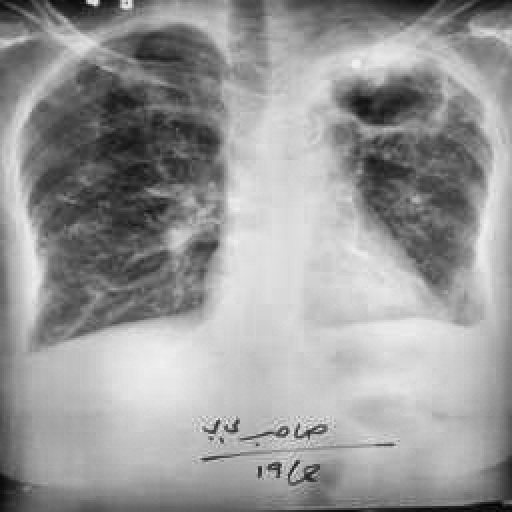
Finding: TUBERCULOSIS